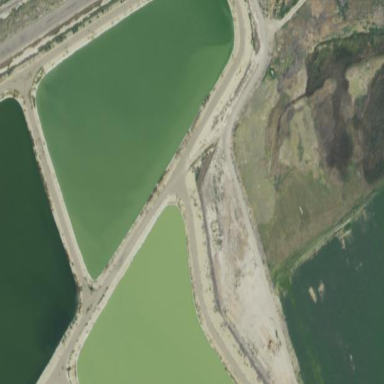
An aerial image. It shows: Sewage reservoir.